Question:
When I continuously do "step into",it switches between different threads.
But how's that scheduled in visual studio,how does it know which thread to activate for next instruction?
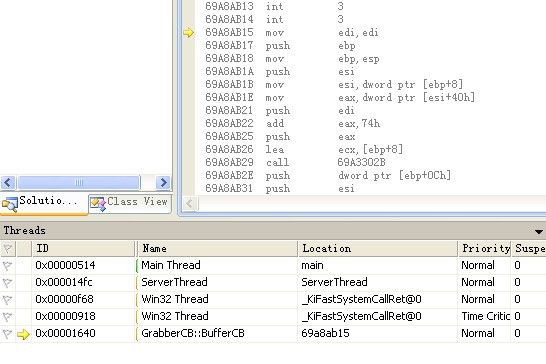
Answer: It's not up to Visual Studio which thread runs next, it's up to the Windows scheduler. There's usually a way to "freeze" the other threads in the process so that they won't run while you're trying to look at a particular thread, though I don't know how to do it in Visual Studio.
-scott